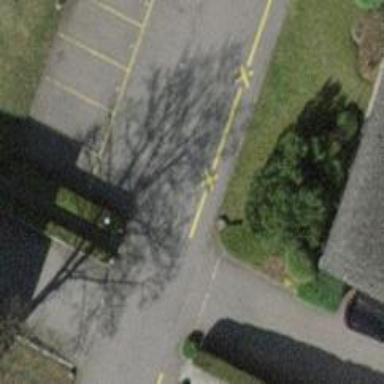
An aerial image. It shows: Asphalt alley designated as service road.